Interaction volume radius: 5 \u00c5
Interaction volume height: 15 \u00c5
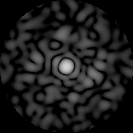
Disorder parameter: 0.8252